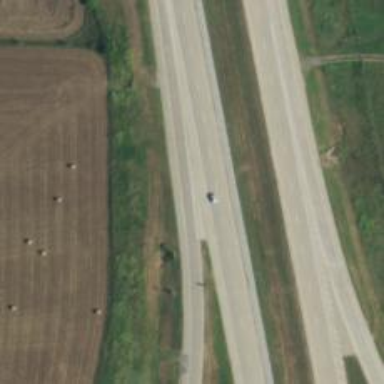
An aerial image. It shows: Trunk link highway.